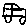
Label: car